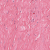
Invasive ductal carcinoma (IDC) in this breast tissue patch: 0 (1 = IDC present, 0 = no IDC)